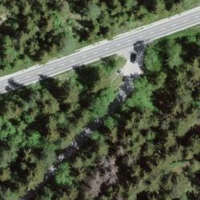
EUNIS habitat code: 43
Species observed at this site:
Verbascum thapsus